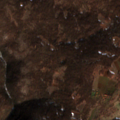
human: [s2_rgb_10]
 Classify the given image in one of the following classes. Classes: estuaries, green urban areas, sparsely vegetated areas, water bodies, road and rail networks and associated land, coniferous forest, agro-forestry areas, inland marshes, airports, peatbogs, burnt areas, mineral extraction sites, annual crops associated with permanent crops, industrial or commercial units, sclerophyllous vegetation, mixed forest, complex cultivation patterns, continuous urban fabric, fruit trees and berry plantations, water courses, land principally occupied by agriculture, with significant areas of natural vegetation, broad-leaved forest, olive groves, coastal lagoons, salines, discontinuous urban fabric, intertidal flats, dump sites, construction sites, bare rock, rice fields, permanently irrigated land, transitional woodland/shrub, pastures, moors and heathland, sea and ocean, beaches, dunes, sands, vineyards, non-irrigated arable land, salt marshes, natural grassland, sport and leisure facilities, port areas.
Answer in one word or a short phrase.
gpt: land principally occupied by agriculture, with significant areas of natural vegetation, broad-leaved forest, transitional woodland/shrub